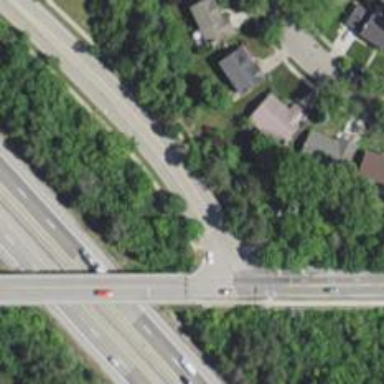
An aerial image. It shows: Tertiary road with separate sidewalk.